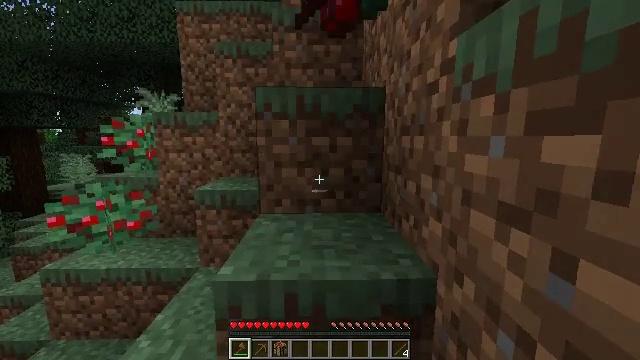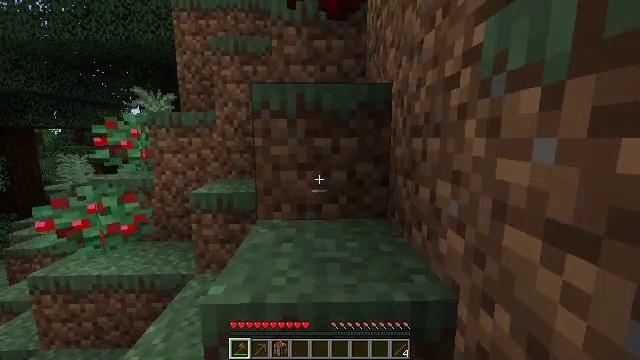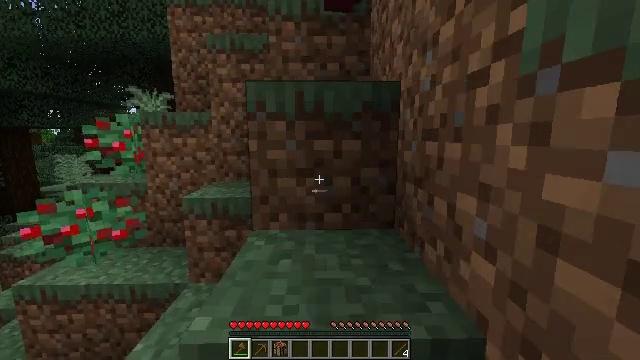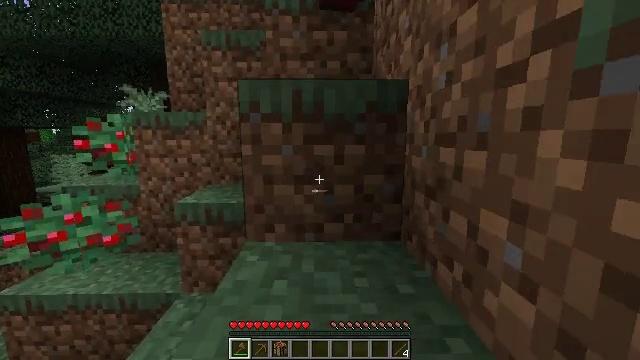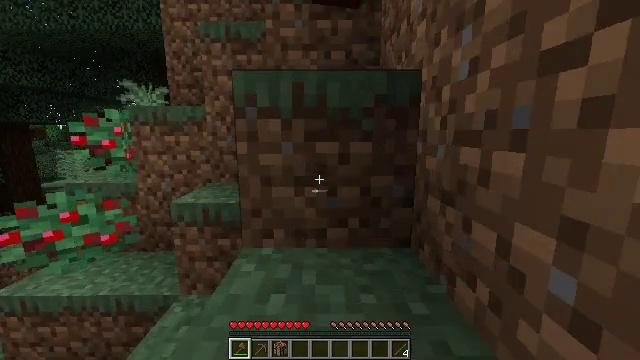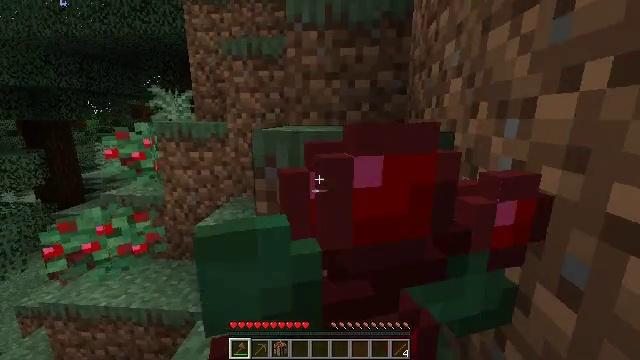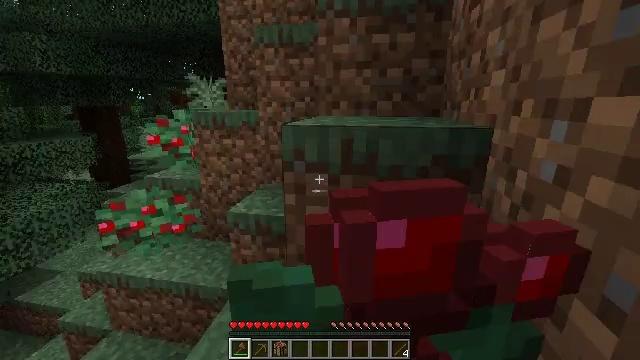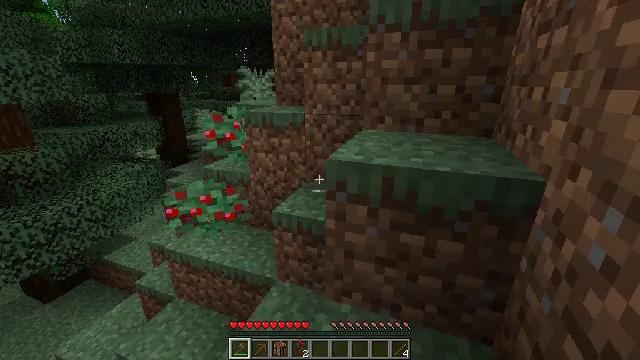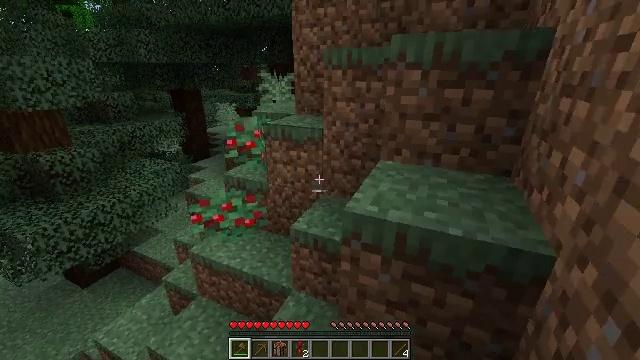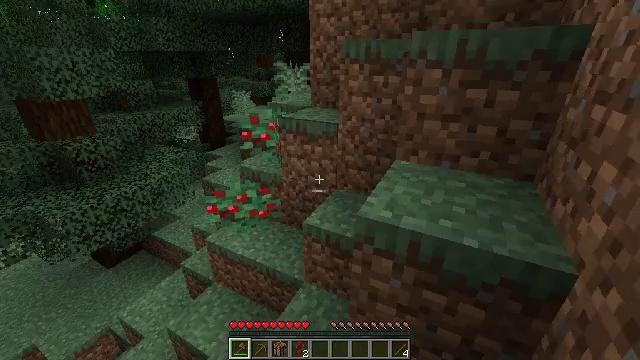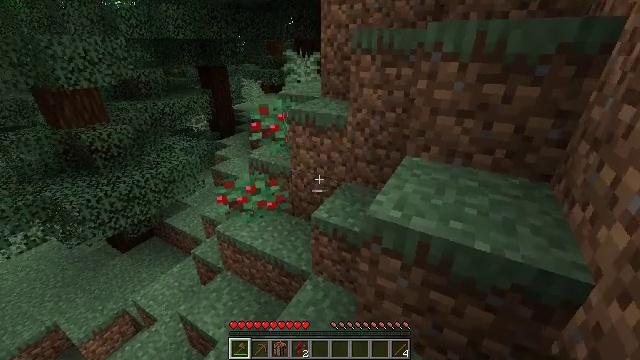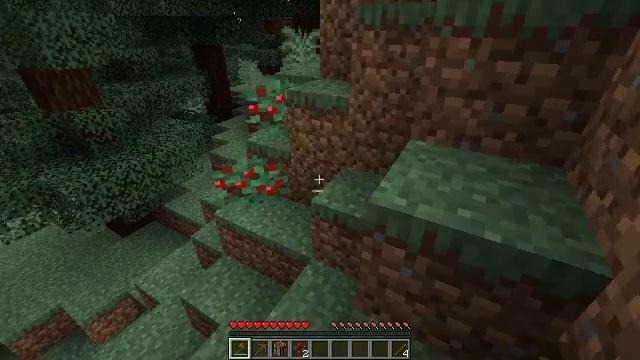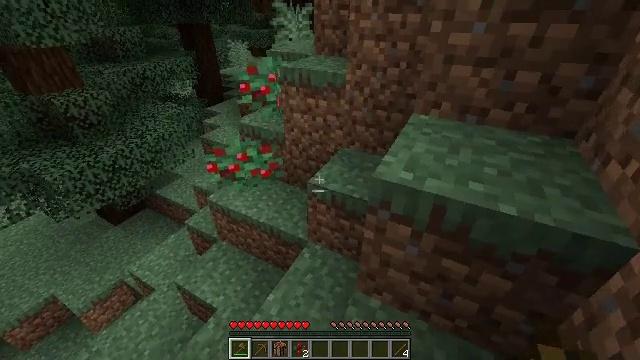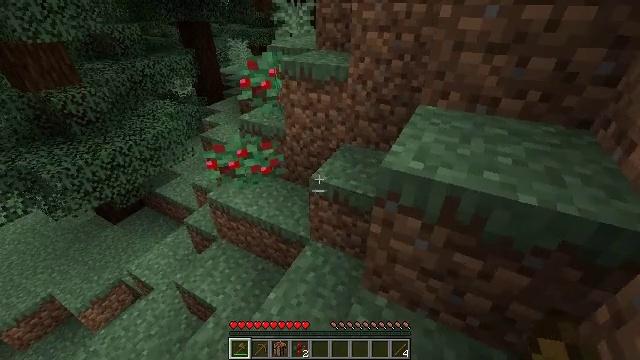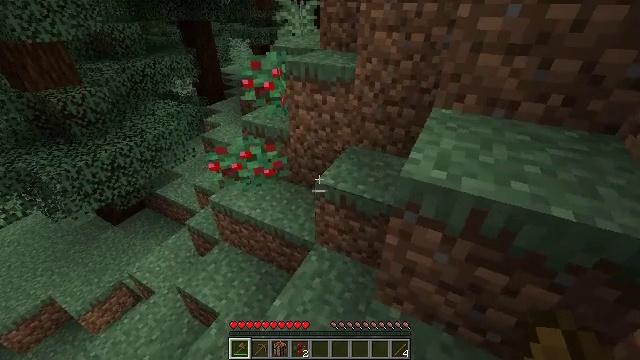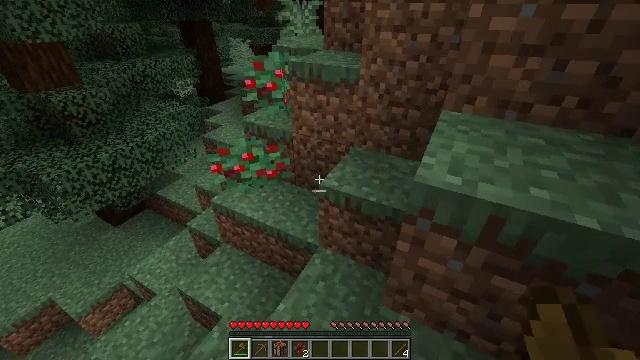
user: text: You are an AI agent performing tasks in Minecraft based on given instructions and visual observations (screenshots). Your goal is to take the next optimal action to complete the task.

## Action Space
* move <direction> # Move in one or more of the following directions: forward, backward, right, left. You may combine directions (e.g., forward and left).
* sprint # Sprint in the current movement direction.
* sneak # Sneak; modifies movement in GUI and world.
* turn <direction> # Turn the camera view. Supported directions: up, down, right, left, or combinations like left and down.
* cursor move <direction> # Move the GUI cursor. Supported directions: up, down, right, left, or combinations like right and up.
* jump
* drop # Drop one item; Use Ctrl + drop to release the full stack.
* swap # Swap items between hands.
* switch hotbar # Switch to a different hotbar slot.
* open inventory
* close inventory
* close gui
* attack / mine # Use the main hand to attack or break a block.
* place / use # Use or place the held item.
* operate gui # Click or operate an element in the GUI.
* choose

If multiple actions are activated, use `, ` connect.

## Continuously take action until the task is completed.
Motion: motion action
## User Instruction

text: Gather materials from the sweet berry bush.
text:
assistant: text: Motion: move forward
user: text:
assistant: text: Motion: move forward
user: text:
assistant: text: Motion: move forward
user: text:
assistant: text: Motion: move forward
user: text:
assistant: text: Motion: move forward, turn left and down, jump
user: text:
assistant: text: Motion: move forward, turn left and down, jump
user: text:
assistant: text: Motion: move forward, turn left and down, jump
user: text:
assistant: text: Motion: move forward, turn left and down
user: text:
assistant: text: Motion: move forward, turn left and down
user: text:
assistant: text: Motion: move forward, turn left and down
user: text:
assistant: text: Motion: move left, turn down
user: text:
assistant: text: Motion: move left, turn right and down
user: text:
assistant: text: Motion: move left
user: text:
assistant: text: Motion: no_op
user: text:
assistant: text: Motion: no_op
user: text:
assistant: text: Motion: no_op
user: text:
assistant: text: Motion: no_op
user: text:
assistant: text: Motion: no_op
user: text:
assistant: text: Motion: no_op
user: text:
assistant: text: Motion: no_op
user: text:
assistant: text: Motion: no_op
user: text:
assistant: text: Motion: no_op
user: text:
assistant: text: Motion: no_op
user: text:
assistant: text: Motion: move left, turn left and up
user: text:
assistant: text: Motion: move forward and move left, turn left and up
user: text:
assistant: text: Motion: move forward and move left
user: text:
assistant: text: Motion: move forward and move left
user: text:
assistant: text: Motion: move forward
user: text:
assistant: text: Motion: move forward
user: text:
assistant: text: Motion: move forward